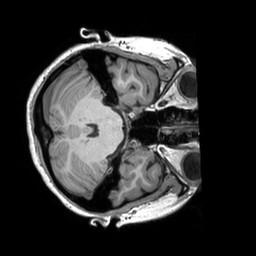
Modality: T1w
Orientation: axial
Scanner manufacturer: siemens
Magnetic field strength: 3 T
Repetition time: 2.53 s
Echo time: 0.00298 s